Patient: sex M, age 76
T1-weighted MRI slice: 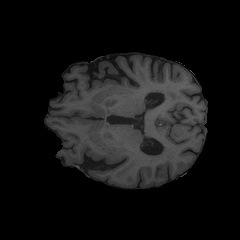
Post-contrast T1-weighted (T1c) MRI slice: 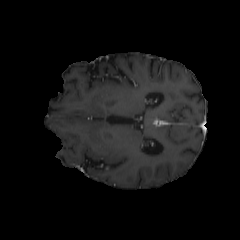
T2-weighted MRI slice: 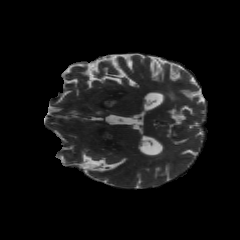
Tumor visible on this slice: no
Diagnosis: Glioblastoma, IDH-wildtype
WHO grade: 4